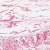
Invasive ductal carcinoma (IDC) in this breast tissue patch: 0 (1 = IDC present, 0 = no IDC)